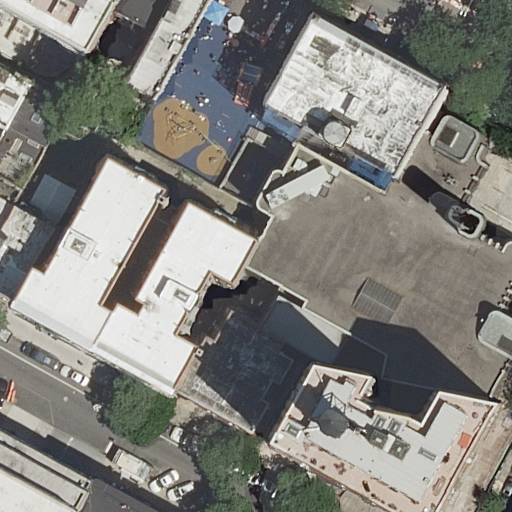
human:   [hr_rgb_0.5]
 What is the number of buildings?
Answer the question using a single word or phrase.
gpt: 14

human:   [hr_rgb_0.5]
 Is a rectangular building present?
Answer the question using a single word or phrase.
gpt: yes

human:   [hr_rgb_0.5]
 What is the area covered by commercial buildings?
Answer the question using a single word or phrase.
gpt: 0m2

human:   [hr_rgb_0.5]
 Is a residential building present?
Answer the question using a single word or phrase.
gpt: yes

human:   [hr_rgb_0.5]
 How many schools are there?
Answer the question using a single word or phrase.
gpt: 1

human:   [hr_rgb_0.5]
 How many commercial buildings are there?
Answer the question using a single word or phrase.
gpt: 0

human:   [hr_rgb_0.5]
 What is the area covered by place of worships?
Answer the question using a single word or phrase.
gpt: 57m2

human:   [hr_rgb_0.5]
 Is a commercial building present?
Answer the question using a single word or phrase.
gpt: no

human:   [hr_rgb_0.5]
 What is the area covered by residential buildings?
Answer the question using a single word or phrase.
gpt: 4186m2

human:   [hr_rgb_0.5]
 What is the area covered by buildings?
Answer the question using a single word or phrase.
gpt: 4896m2

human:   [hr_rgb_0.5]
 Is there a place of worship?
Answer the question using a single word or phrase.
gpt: yes

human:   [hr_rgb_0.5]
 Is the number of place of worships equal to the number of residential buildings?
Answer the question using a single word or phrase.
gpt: no

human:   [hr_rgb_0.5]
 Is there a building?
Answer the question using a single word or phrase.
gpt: yes

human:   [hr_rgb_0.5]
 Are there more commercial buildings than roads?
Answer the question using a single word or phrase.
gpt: no

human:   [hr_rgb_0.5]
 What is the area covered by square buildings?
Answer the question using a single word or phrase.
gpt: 0m2

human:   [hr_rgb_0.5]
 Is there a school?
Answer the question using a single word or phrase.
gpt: yes

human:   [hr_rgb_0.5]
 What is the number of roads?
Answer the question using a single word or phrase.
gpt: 2

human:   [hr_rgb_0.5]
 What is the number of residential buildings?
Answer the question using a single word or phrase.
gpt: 12

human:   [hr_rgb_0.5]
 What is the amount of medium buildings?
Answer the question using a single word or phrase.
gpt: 5

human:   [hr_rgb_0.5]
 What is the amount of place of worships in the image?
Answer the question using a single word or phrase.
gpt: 1

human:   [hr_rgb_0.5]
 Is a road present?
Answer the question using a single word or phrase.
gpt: yes

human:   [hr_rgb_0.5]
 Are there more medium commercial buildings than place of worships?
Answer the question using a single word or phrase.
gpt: no

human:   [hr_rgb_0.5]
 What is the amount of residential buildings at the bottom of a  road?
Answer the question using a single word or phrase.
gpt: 9

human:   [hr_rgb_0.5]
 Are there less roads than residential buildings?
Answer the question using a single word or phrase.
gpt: yes

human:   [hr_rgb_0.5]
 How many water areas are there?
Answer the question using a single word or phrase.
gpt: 0

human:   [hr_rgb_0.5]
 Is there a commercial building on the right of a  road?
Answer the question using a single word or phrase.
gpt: no

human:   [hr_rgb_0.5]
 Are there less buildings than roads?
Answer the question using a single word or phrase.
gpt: no

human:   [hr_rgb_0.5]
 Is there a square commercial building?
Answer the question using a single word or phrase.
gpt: no

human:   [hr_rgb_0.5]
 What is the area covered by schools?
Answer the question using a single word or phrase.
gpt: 652m2

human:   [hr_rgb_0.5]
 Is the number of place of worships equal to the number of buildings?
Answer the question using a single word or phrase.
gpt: no

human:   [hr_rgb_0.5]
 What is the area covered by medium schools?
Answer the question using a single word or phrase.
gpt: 0m2

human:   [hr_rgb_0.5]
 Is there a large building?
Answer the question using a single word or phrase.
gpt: yes

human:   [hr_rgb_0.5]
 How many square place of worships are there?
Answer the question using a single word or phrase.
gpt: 0

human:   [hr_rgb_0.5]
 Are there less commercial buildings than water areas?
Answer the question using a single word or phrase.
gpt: no

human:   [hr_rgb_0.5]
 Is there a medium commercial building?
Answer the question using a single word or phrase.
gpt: no

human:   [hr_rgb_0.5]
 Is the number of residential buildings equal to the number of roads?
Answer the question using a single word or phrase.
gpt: no

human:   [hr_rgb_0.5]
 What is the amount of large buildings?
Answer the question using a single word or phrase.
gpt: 3

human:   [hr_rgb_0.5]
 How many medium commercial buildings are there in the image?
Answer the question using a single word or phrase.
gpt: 0

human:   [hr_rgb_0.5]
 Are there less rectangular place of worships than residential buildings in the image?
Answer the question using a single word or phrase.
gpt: yes

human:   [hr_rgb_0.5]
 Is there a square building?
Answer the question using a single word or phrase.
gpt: no

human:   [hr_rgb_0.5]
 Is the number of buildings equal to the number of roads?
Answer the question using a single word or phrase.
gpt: no

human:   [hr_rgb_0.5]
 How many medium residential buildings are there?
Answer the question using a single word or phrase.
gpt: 5

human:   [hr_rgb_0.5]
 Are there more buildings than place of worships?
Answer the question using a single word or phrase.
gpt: yes

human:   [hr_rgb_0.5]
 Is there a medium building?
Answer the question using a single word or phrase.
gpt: yes

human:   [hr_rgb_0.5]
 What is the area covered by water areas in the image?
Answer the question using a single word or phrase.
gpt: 0m2

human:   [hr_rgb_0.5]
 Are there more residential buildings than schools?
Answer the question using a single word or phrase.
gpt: yes

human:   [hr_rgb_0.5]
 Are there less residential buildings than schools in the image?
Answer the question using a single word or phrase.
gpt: no

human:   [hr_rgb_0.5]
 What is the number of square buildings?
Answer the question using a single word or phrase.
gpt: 0

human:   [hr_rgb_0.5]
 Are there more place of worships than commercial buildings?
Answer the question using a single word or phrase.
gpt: yes

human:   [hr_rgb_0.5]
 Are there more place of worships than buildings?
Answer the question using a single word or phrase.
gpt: no

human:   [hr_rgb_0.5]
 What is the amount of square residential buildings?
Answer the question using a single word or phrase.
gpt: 0

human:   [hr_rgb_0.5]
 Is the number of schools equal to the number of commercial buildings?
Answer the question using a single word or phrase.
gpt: no

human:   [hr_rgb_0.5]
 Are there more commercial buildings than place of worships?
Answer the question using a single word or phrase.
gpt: no

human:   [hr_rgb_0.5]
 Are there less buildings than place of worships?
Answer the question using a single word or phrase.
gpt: no

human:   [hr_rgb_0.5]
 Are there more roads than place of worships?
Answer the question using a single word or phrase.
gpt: yes

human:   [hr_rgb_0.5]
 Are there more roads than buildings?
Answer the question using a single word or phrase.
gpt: no

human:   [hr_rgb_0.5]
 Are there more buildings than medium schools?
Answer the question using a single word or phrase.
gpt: yes

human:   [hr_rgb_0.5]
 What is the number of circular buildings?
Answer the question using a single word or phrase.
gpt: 0

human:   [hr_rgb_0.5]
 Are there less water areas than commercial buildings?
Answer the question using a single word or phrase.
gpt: no

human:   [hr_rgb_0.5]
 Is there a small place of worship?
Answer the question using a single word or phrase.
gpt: yes

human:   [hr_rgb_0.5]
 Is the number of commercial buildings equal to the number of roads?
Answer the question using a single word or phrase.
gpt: no

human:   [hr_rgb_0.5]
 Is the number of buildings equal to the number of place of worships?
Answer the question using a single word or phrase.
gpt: no

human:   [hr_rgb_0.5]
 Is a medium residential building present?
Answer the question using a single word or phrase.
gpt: yes

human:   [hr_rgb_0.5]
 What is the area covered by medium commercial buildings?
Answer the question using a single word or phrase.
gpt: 0m2